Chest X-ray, AP view. Patient: 71 years old, sex M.
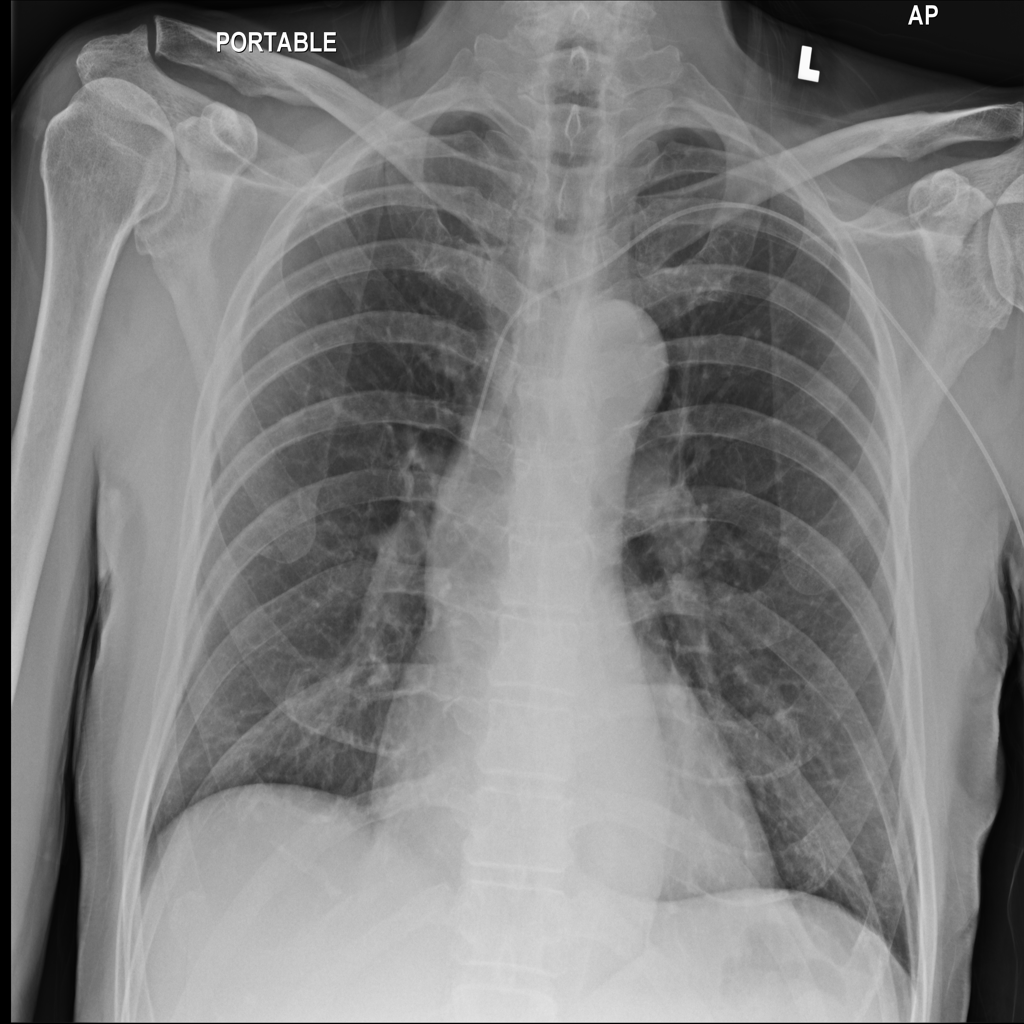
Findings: No Finding